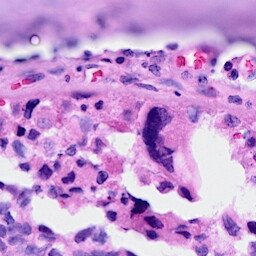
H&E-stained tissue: Breast